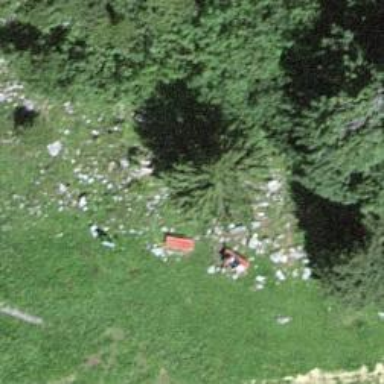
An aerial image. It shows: Bench for seating.